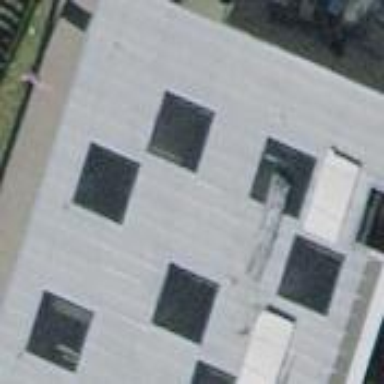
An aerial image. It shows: Building with flat roof used as bicycle parking facility.